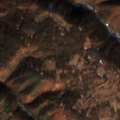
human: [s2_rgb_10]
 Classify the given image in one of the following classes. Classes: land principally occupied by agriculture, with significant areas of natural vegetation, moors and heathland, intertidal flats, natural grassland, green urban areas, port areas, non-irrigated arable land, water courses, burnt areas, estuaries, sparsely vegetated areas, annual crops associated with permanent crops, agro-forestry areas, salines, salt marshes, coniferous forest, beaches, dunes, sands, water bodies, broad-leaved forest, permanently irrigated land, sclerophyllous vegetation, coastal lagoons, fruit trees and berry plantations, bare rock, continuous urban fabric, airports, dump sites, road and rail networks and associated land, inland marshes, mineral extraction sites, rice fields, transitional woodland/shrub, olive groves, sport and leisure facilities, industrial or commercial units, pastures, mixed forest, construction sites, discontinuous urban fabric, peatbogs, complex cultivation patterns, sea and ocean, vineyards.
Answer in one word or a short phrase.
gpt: complex cultivation patterns, broad-leaved forest, transitional woodland/shrub